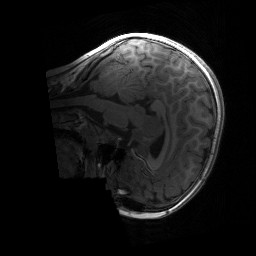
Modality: T1w
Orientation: sagittal
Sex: male
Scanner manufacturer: siemens
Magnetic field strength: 3 T
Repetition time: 1.9 s
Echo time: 0.00243 s